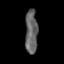
Tissue: skin
Cell type: Epithelial cells
Senescence score: 0.2551
Nuclear area (px): 526
Mean DAPI intensity: 100.833